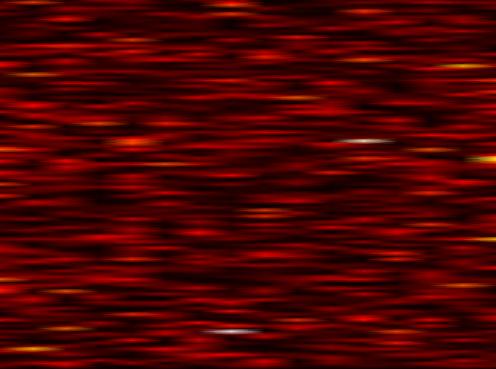
Label: UFMC